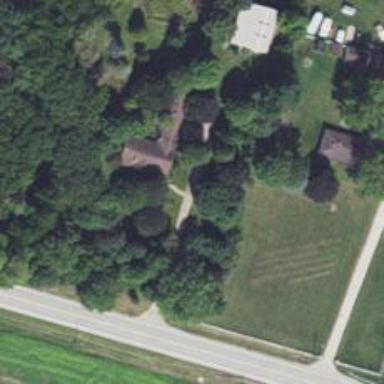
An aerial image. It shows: Driveway.